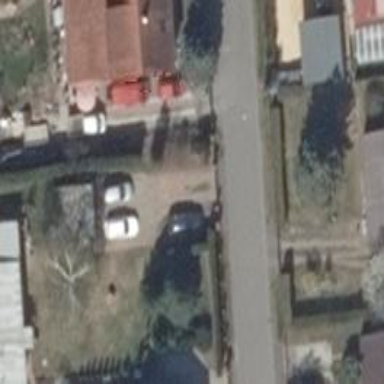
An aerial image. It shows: Driveway.